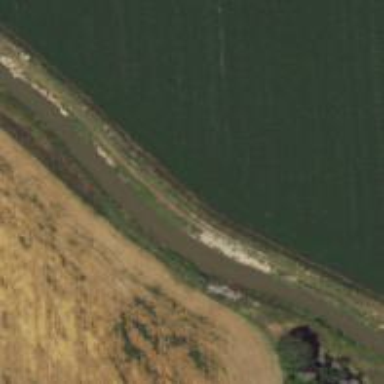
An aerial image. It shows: Irrigation canal used for providing water to the land.